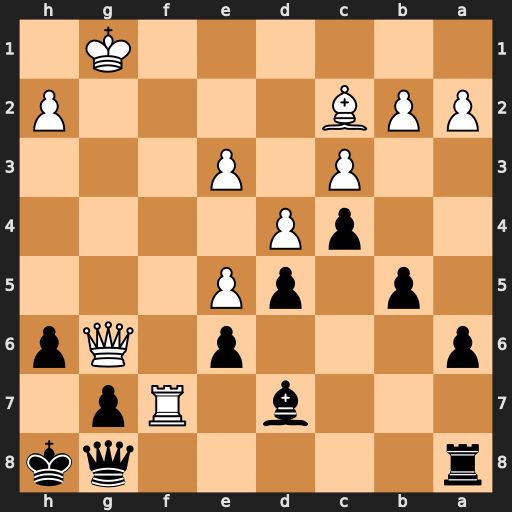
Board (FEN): r5qk/3b1Rp1/p3p1Qp/1p1pP3/2pP4/2P1P3/PPB4P/6K1
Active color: b
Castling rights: -
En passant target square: -
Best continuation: Be8 Rf8 Bxg6